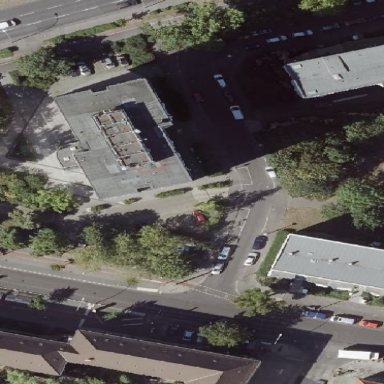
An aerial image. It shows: Flat-roofed apartment building.